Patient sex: M
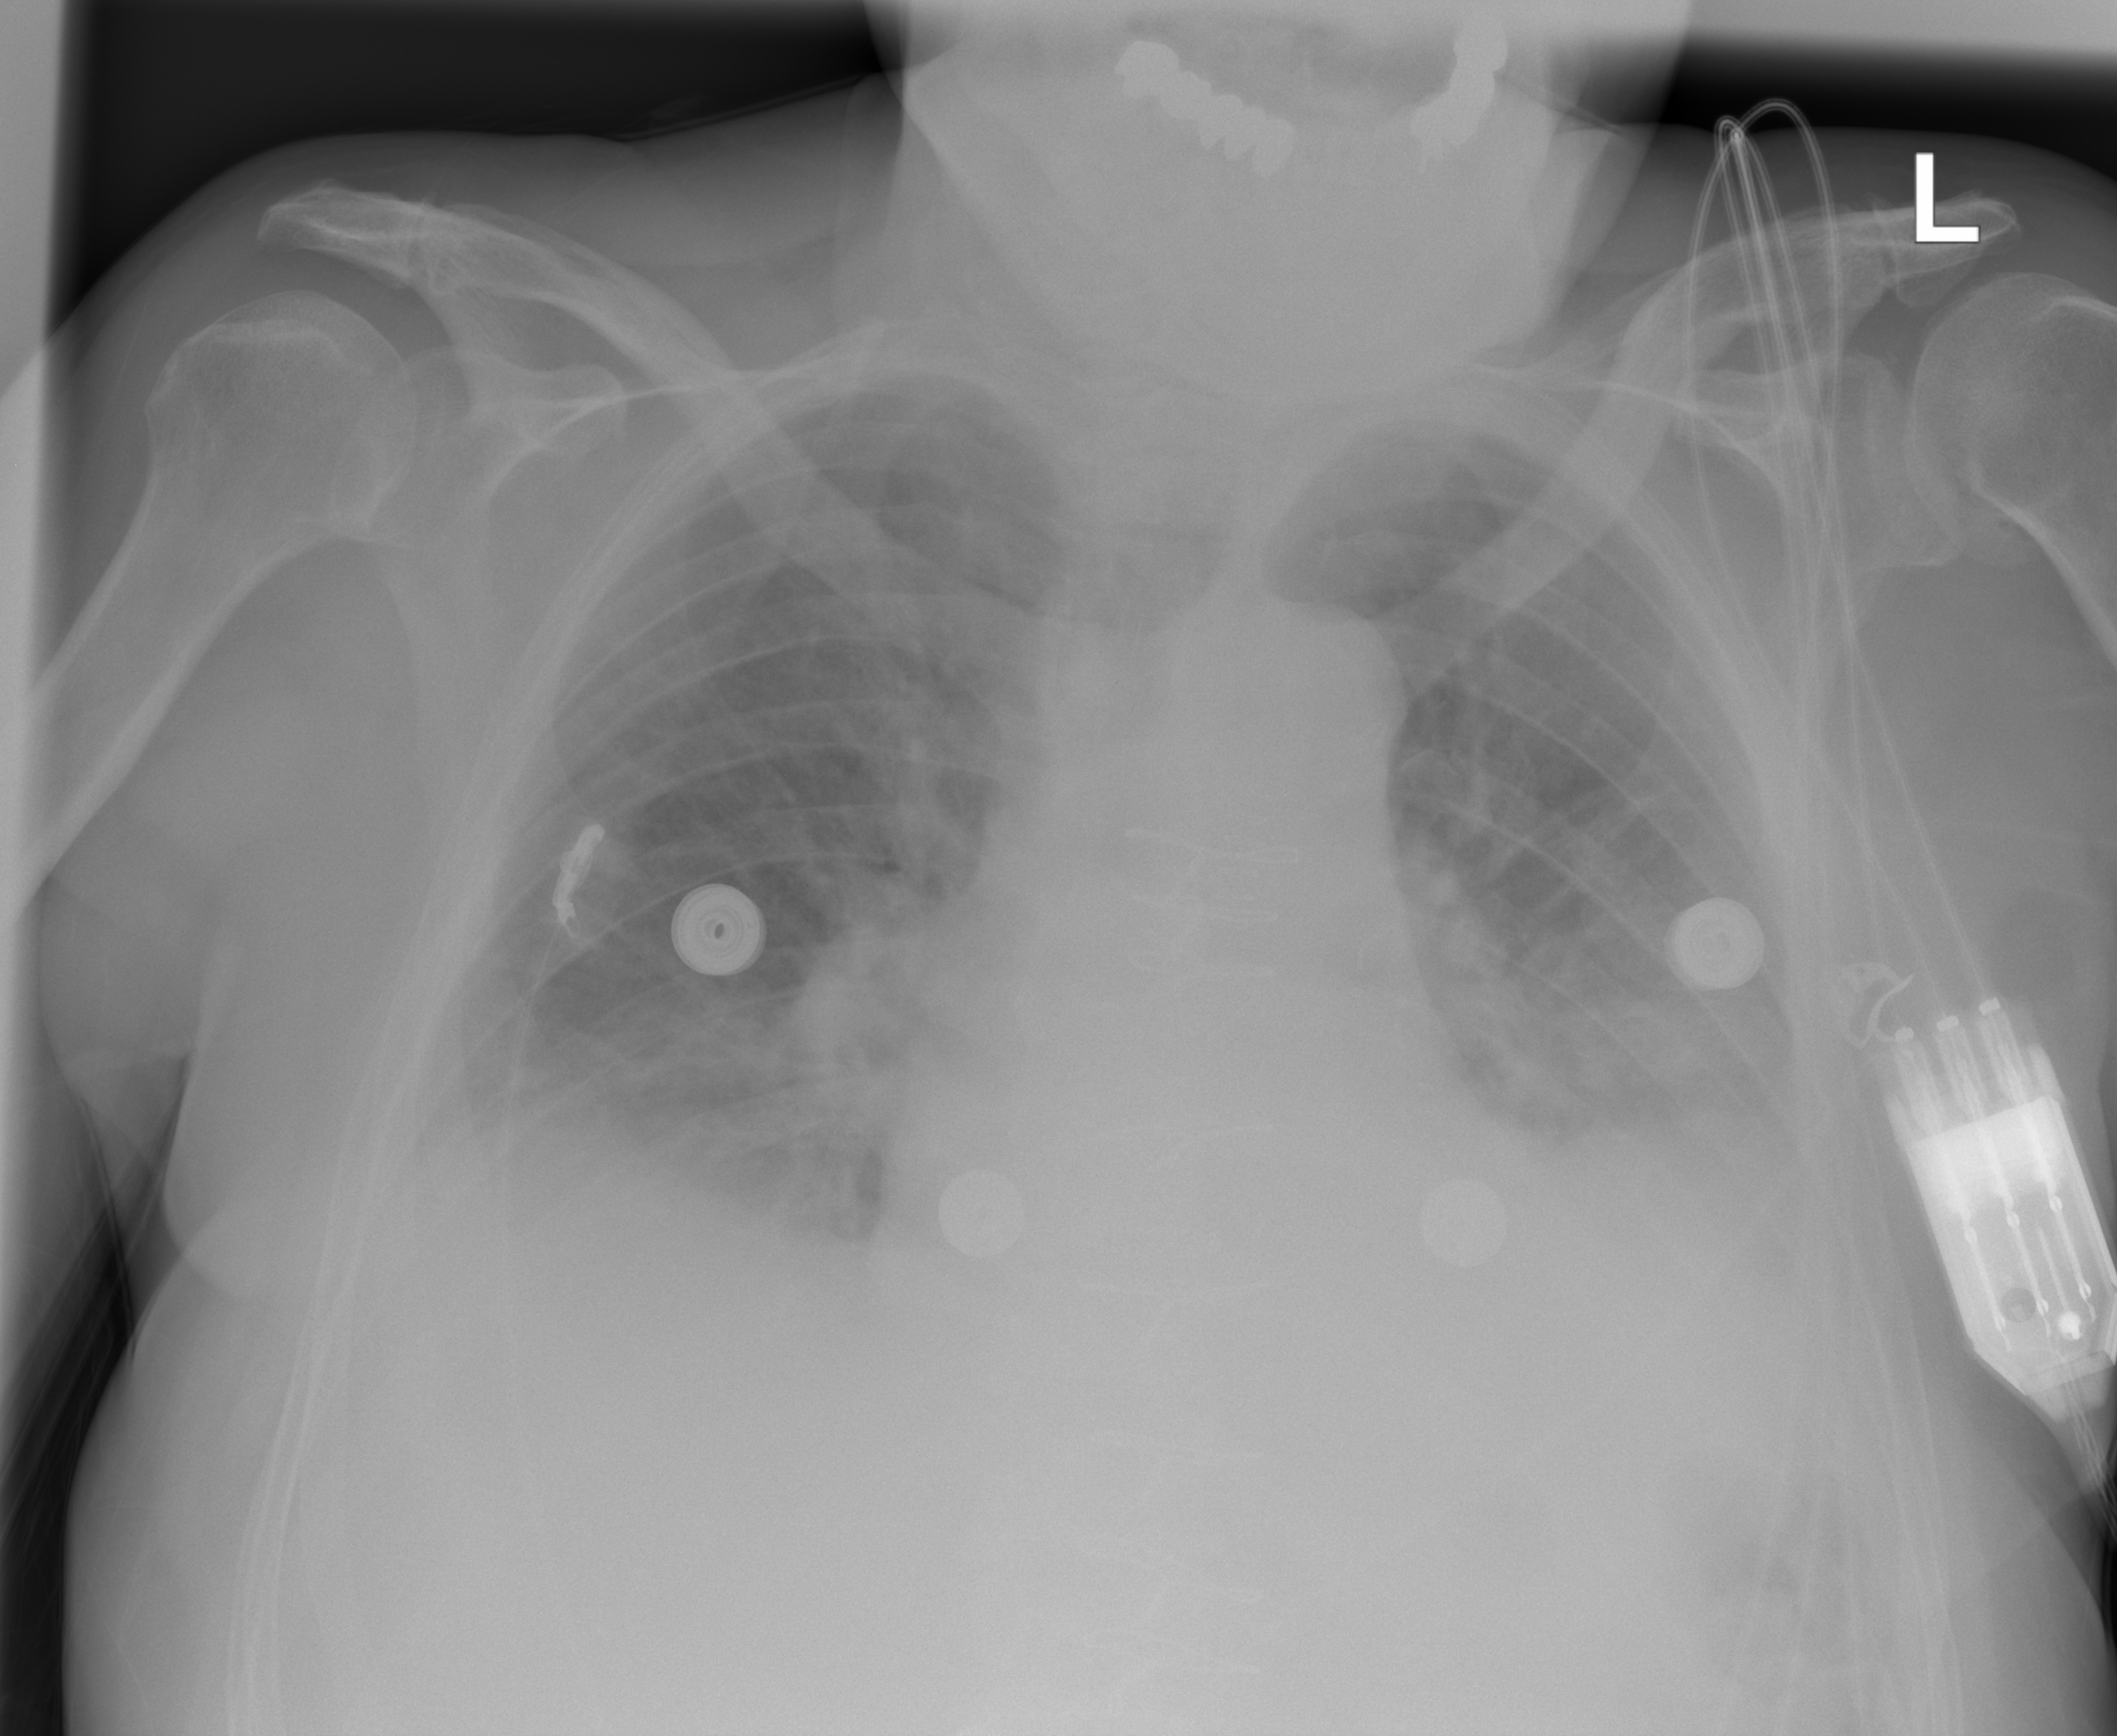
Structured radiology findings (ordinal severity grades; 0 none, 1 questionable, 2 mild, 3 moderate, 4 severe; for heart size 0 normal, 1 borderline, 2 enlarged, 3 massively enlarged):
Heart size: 2
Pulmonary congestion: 1
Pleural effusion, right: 2
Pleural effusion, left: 2
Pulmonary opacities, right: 0
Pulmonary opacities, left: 0
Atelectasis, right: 2
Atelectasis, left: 2